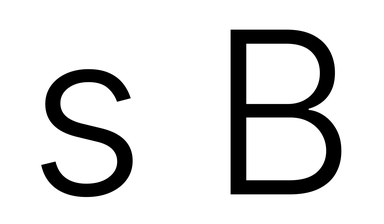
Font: Inter_Light